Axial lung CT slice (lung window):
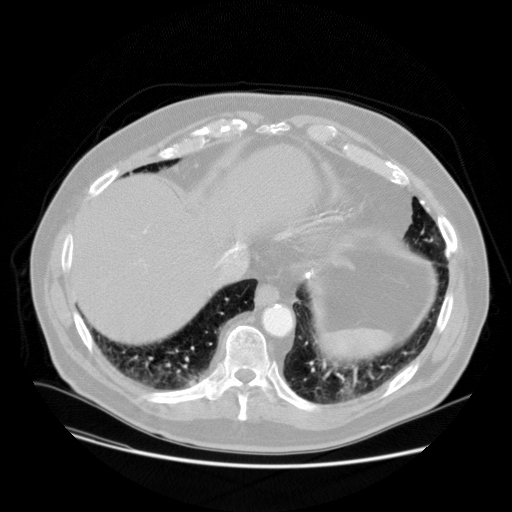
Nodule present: no